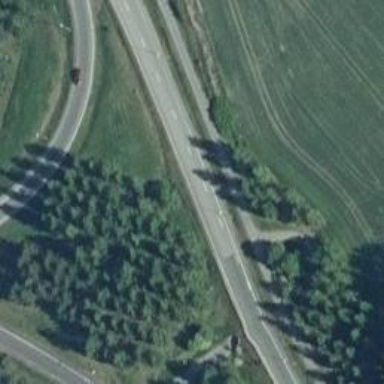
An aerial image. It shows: Asphalt trunk link road.